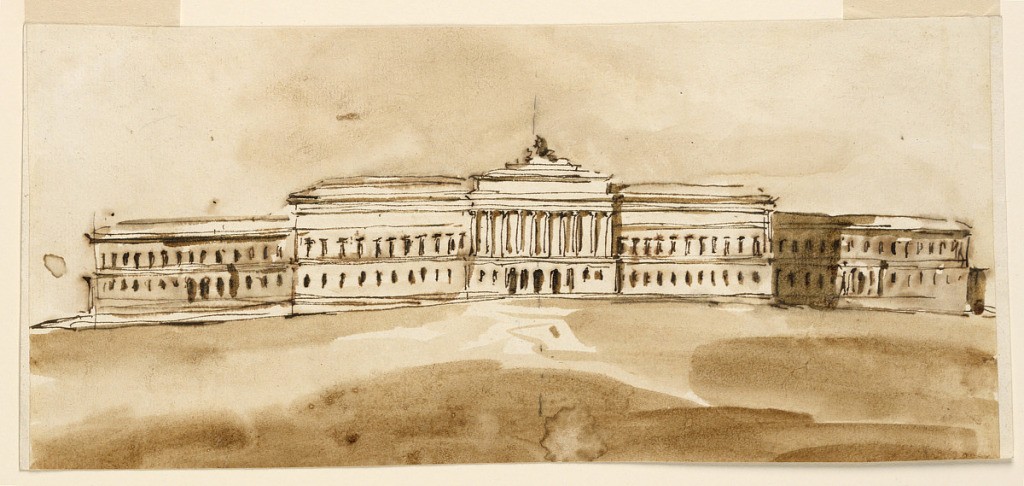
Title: Elevation of a Palace
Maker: Giuseppe Barberi, Italian, 1746–1809
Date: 1792
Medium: Pen and brown ink, brush and brown wash on lined off-white laid paper
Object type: Drawing
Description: Five sections, in pairs receding from the central one. Two stories. In the central section are five doors between pairs of windows in the ground floor and a colonnade in the top story. Doors are also in the outer sections.